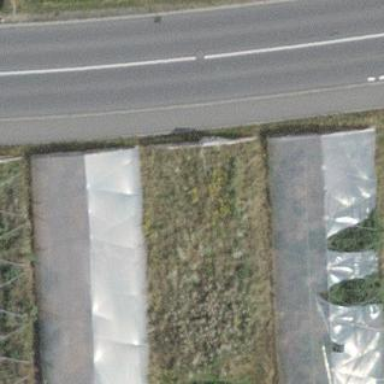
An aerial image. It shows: Greenhouse.